Field crop: maize
Growth stage: 2
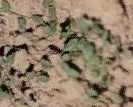
Species: convolvulus